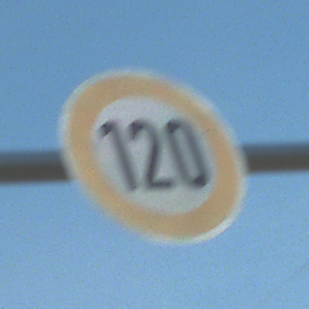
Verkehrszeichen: Geschwindigkeit120
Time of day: MorningAfternoon
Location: Outdoor (Suburban)
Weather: Clear
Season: NotSpecified
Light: Natural